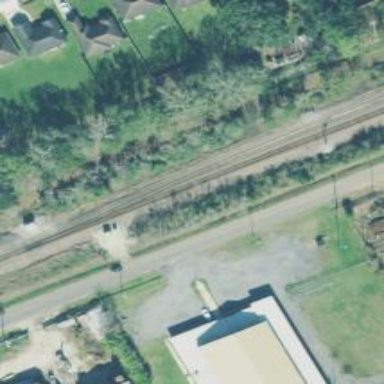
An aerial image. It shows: Railway siding for service.